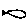
Label: fish